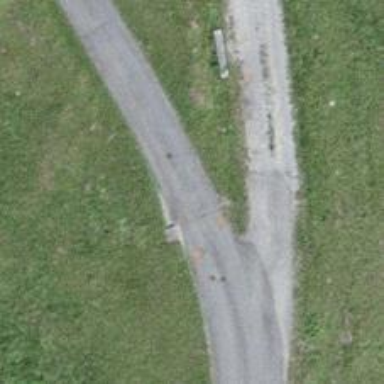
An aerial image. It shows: Unclassified road with grade 1 track type.